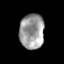
Tissue: prostate
Cell type: Myeloid cells
Senescence score: 0.2725
Nuclear area (px): 833
Mean DAPI intensity: 158.012